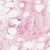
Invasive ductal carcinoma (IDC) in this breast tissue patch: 0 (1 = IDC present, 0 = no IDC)